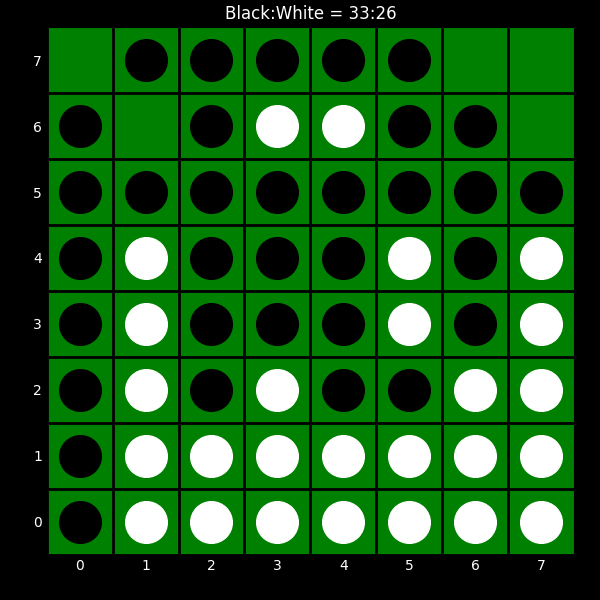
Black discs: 33
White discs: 26